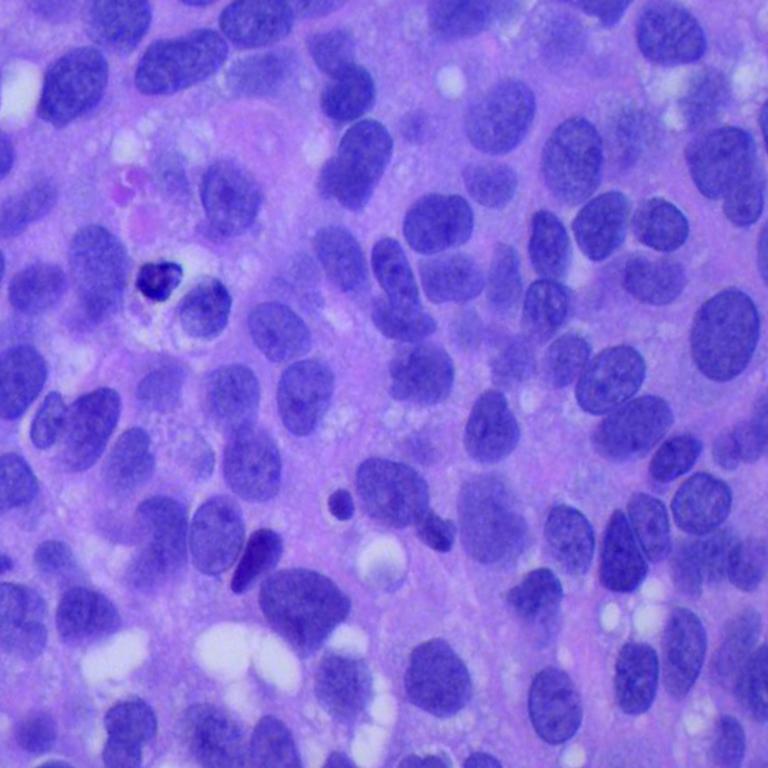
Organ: lung
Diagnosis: squamous carcinomas